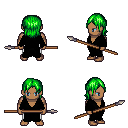
a pixel art fantasy rpg character, male body template, human, dark skin, black robe, white pants, green long bangs hairstyle, spear, four views (front, back, left, right), 2x2 character sprite sheet, small pixel art, hard edges, no anti-aliasing